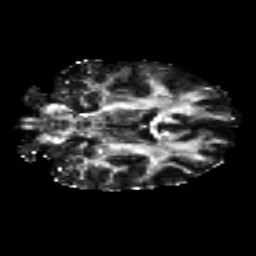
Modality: FA
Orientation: coronal
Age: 28
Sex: female
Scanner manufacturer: siemens
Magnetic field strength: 3 T
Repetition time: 8.8 s
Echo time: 0.085 s